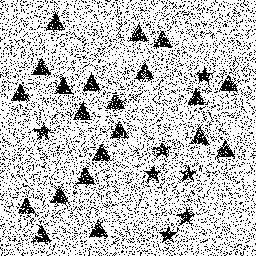
Squares: 0
Triangles: 21
Stars: 7
Total shapes: 28